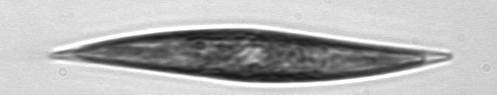
Label: Pleurosigma